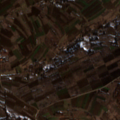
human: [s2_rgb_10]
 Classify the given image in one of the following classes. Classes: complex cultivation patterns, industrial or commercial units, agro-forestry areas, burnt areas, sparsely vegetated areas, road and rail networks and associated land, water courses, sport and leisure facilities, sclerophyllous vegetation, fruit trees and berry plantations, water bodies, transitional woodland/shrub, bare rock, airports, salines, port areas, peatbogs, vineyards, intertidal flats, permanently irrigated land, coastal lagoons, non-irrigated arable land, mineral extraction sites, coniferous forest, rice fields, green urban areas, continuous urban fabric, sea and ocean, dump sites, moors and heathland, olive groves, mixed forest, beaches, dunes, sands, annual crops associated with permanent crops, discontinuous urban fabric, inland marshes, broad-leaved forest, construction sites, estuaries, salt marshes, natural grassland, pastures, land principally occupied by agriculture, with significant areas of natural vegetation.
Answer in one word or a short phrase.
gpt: vineyards, fruit trees and berry plantations, complex cultivation patterns, land principally occupied by agriculture, with significant areas of natural vegetation, transitional woodland/shrub